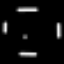
Label: octagon